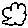
Label: cloud